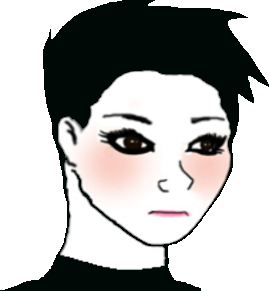
Label: 5_Abusive_Wife